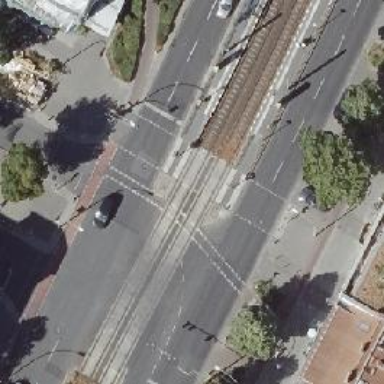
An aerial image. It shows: Tram crossing with traffic signals.